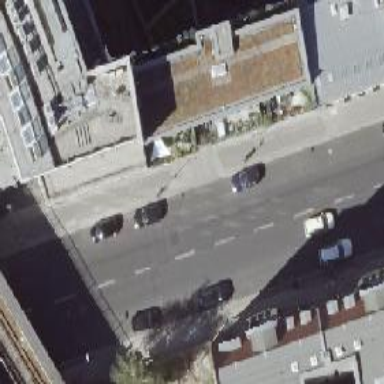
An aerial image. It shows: Tertiary road with asphalt surface. There are parallel parking lanes on both sides.